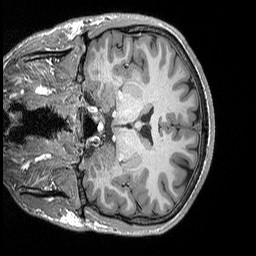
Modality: T1w
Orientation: coronal
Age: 24
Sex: male
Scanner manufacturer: siemens
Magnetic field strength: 3 T
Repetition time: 2.3 s
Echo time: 0.00298 s